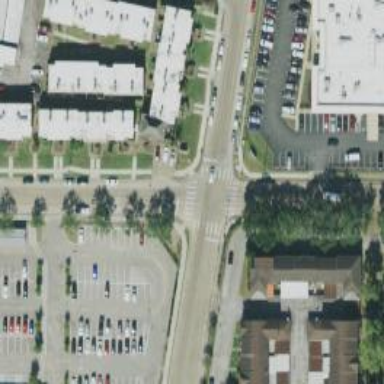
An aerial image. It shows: Uncontrolled road crossing.